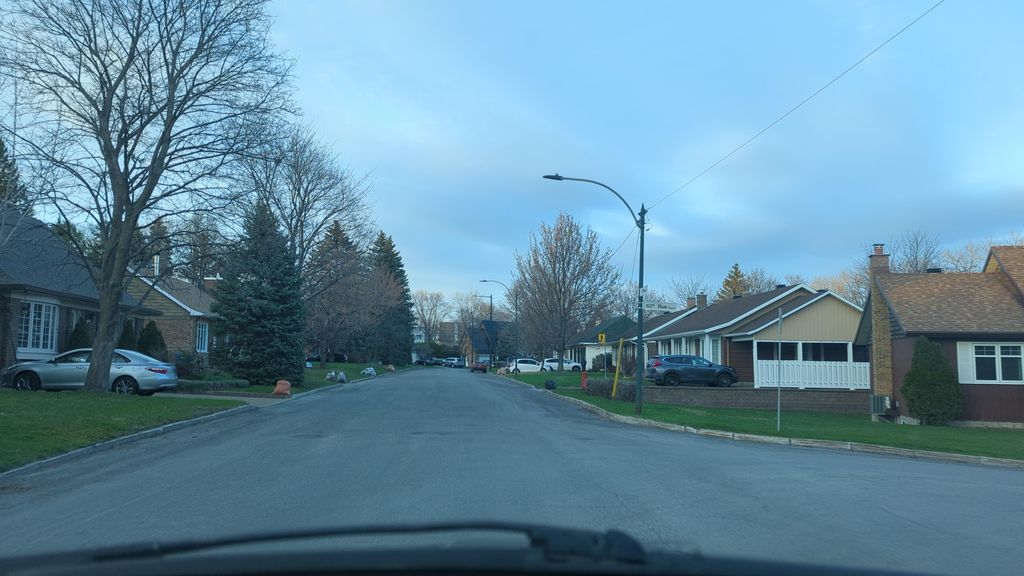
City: quebec_city